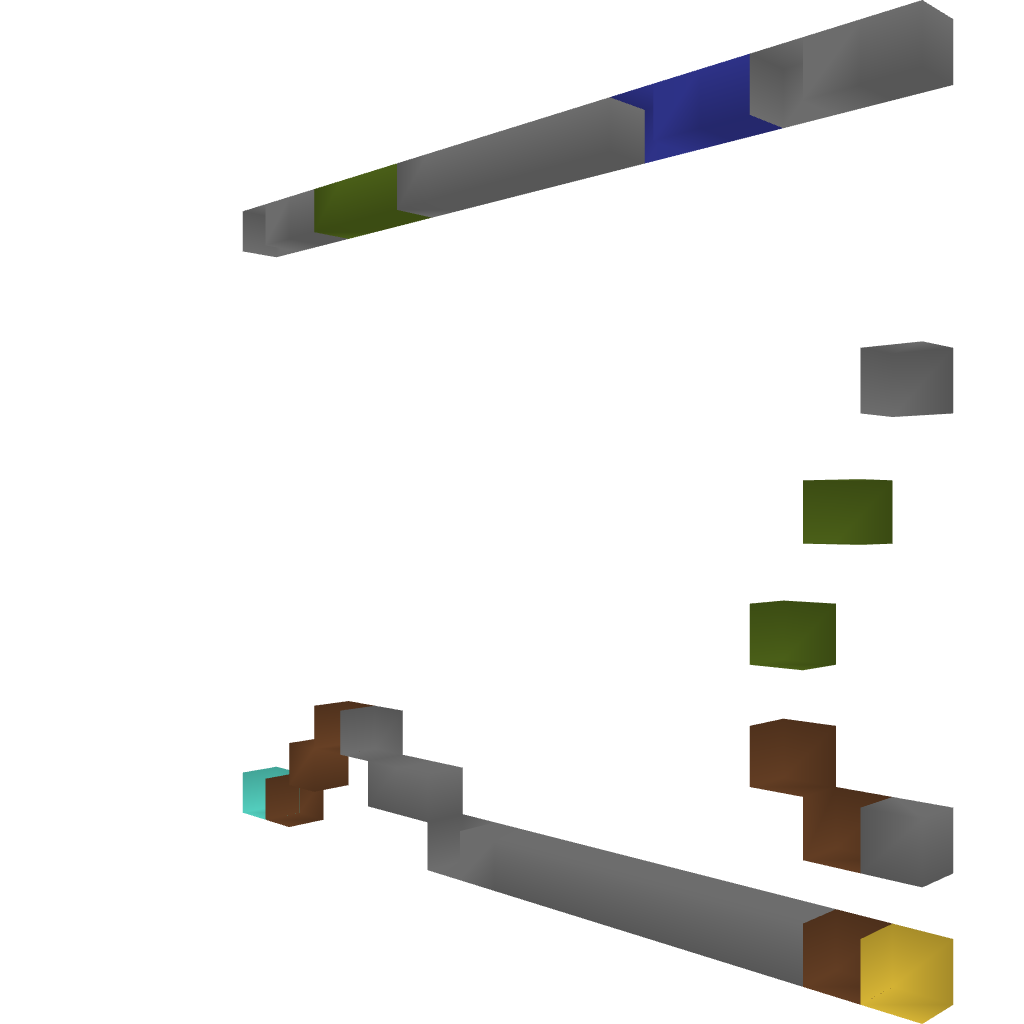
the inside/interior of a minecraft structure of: Sword pixel